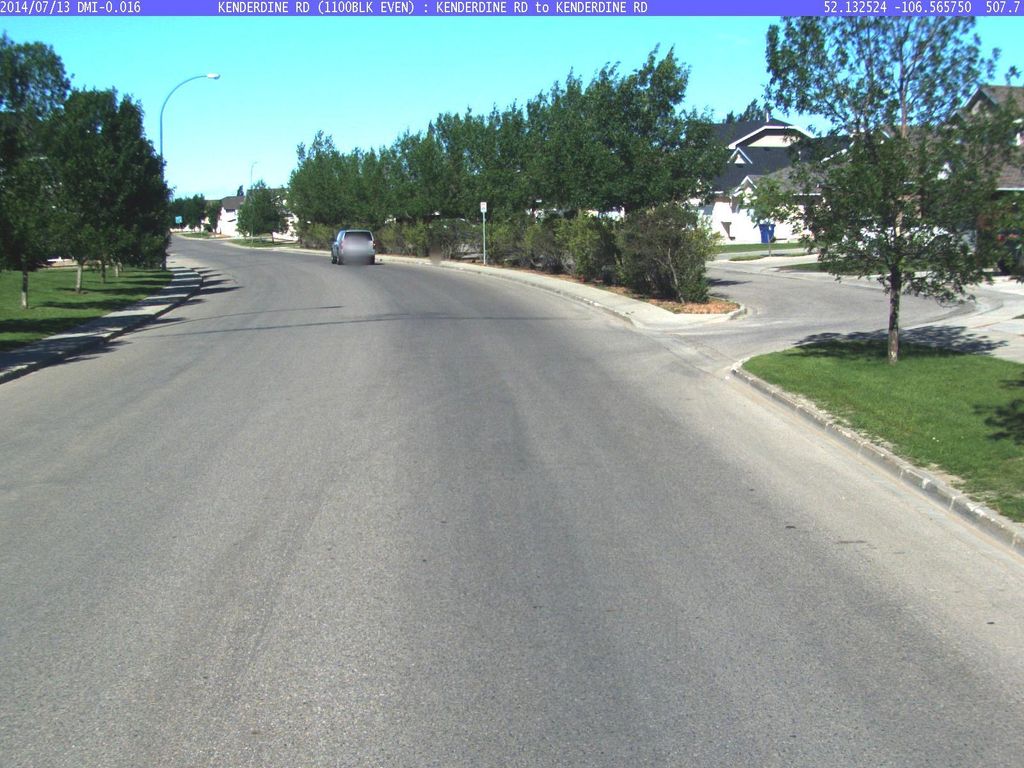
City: saskatoon